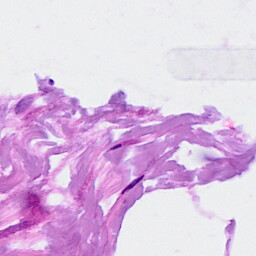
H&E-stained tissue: Breast